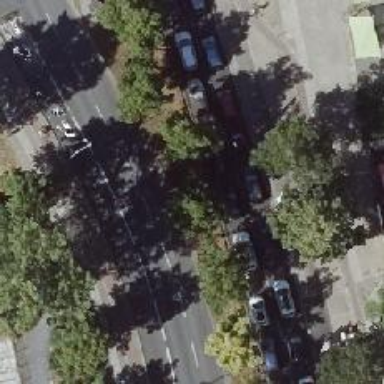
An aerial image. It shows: Avenue lined with broadleaved deciduous trees.